Question: I need to float a list (if anyone is familiar with HTML / CSS they will understand). I'll try to elaborate.
I am using a report to create labels to specific dimensions. I need an 8 x 2 list.
I've created my list but the list does not appear on the left and right hand side of the page, it simply renders 8 lists down the left of the page and goes onto the next page.
This can be achieved within Access 2010, you change the page layout to have two columns, this is what I need.
I have created an image to try and explain what I mean.

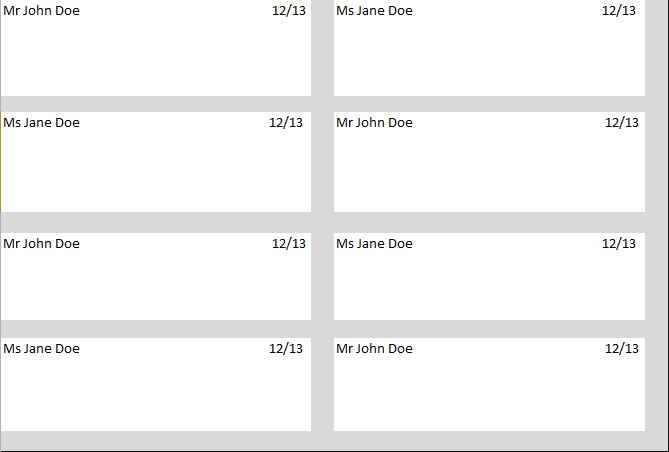
Answer: Using HTML/CSS in reporting services is a little more difficult than you might expect. Based on what you are trying to do, I'd recommend a simpler method using Report Builder's built in tools.
Put two tablixes next to each other horizontally (Lists might work the best, since the labels appear to be the same size) and link them to the same dataset. Then under Row Groups view the Group Properties and set the Visibility expression of the left tablix to only show odd row numbers: '=IIF(RowNumber(Nothing) Mod 2, True, False)'. Use the same expression for Visibility on the right tablix but switch true and false around to only show even rows.